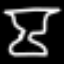
Label: hourglass